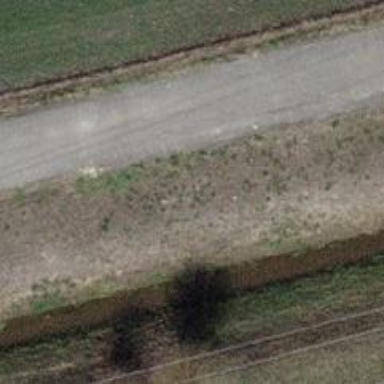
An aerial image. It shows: Paved track with Grade 1 surface.